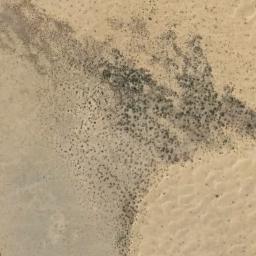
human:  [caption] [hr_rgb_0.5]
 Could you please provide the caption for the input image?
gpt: A lot of small chaparrals grow in the desert .

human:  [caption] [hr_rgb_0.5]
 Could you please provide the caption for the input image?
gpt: There are some scattered trees in this desert .

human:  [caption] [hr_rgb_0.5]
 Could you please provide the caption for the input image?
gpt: Chaparral is densely distributed in the sand from the middle to sparsely around .

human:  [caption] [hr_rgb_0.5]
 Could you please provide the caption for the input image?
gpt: The chaparral is consist of many bushes on the desert .

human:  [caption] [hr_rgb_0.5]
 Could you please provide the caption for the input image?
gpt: The middle of the chaparral is dense .